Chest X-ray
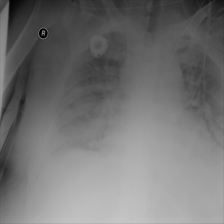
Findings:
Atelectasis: negative
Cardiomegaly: negative
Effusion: negative
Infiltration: negative
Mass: negative
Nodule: negative
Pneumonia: negative
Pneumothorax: negative
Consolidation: negative
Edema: negative
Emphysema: negative
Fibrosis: negative
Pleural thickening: negative
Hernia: negative